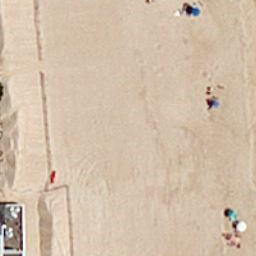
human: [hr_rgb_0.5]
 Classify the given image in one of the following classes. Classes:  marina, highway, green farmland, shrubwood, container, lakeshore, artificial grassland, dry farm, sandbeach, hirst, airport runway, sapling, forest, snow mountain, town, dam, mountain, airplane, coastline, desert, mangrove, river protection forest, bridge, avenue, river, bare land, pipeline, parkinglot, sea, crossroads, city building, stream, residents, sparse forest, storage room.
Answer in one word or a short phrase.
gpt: sandbeach